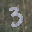
Label: 3